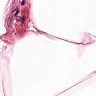
Metastatic tissue present: no